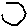
Label: hexagon